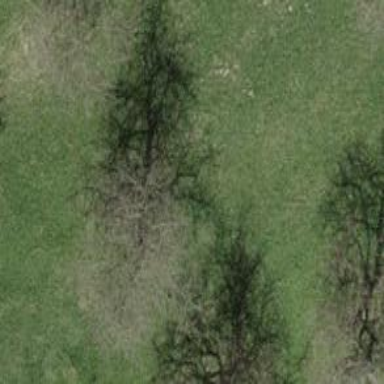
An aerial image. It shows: Single tag "natural: tree."